Field crop: tomato
Growth stage: 1
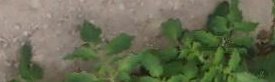
Species: tomato